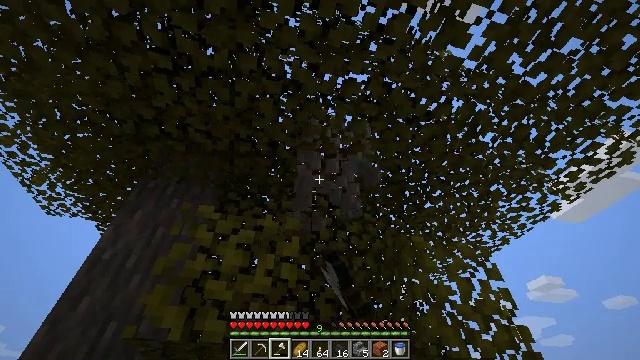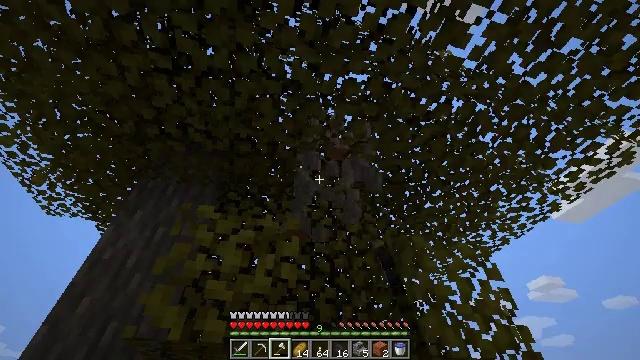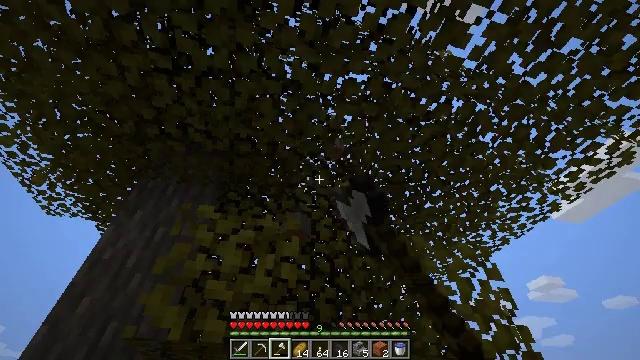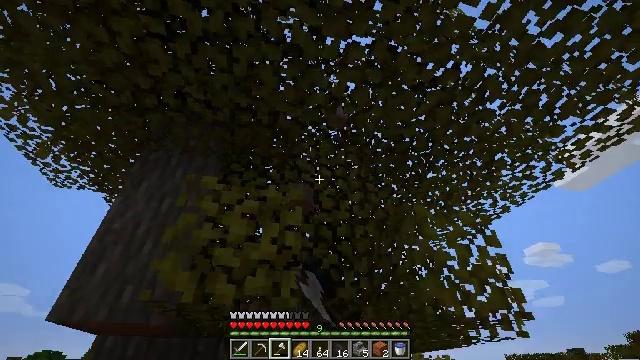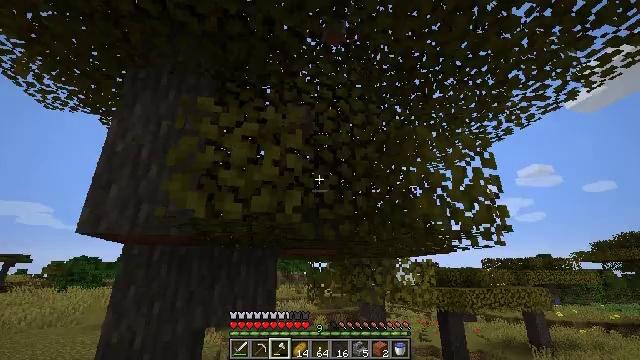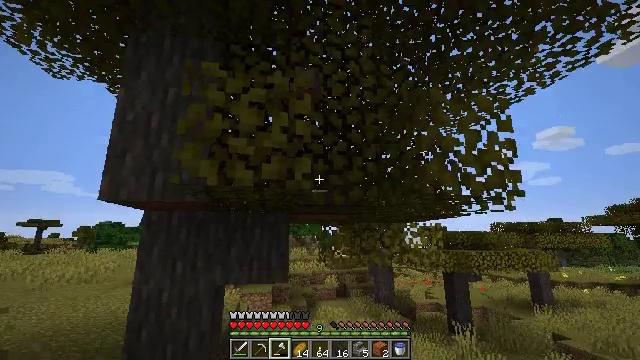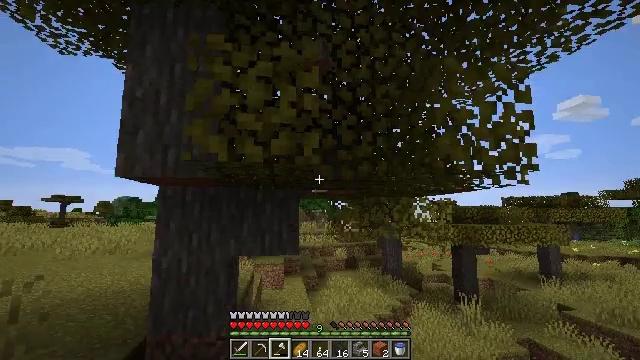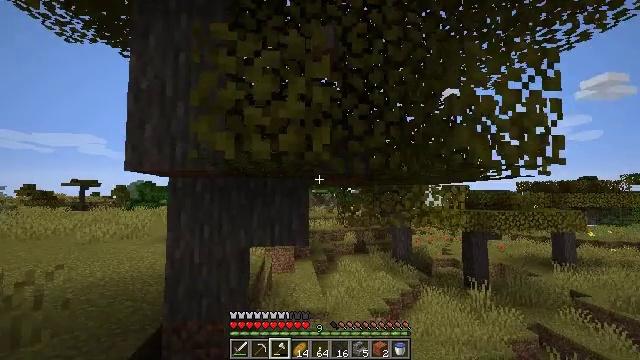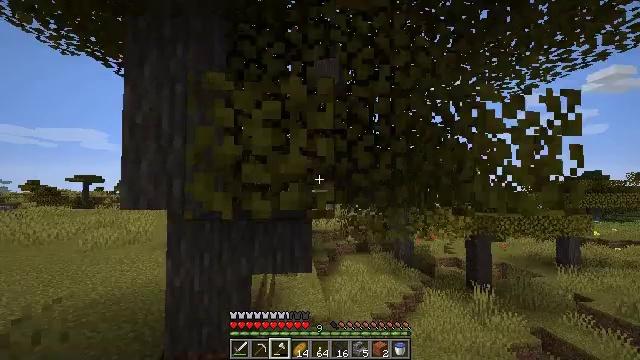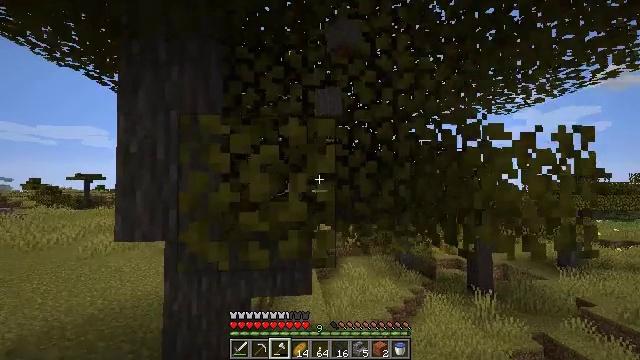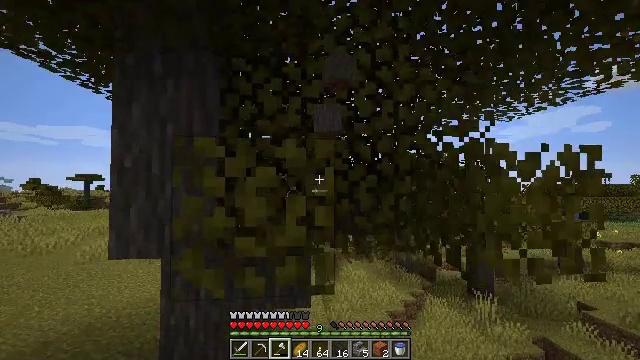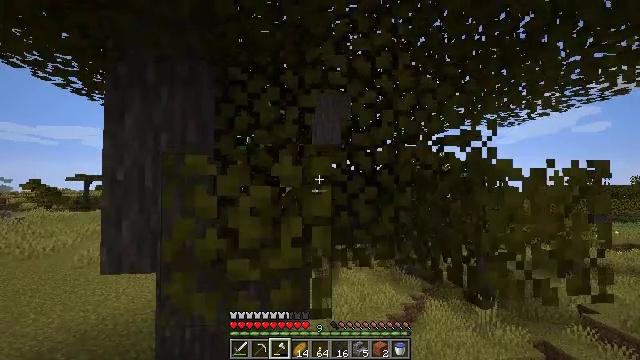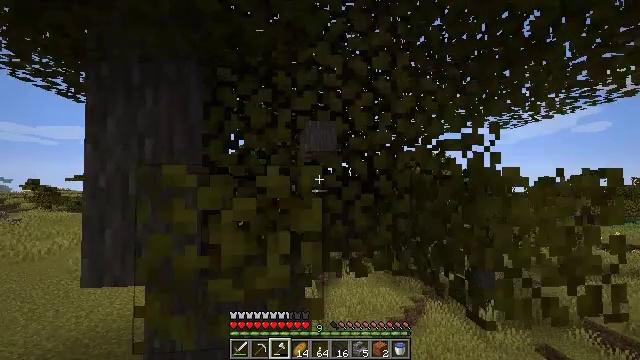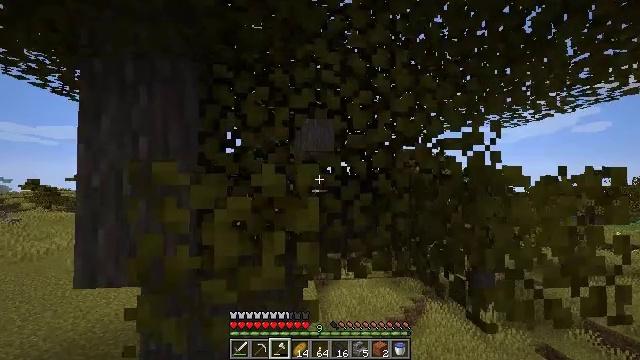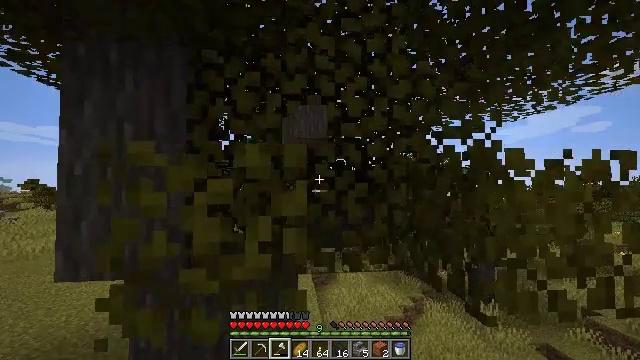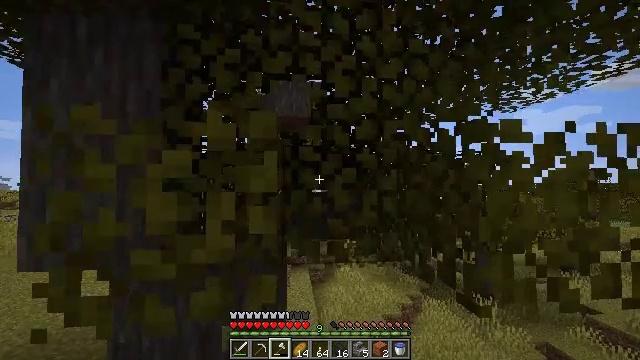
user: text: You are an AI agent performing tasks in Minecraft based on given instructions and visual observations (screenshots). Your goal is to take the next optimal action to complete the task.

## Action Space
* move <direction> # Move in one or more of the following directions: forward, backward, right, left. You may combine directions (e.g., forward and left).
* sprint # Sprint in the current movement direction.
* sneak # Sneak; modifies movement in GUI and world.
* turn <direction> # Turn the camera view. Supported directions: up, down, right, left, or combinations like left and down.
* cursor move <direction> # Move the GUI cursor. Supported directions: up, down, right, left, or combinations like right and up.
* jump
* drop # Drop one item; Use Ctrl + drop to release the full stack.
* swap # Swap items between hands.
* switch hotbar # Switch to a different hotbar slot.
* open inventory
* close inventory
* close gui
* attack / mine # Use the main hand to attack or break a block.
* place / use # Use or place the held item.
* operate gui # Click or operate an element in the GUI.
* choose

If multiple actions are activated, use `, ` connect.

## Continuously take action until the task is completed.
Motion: motion action
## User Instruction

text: Mine acacia leaves from the tree.
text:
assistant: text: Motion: attack / mine
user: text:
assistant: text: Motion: attack / mine
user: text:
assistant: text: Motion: turn down, attack / mine
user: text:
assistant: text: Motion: turn down
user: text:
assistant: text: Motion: move right, turn left and down
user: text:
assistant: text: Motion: move forward and move right, turn left and down
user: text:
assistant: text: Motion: move forward and move right, turn left and down, jump
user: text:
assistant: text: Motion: move forward and move right, turn down, jump
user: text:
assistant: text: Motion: move forward and move right, jump
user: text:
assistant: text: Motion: move forward and move right, jump
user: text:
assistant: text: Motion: move forward and move right, jump
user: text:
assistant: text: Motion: move forward and move right, jump
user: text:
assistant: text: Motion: move forward and move right
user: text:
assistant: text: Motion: move right
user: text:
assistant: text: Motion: no_op
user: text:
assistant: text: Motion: no_op
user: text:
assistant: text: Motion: no_op
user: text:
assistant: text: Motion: no_op
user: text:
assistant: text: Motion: no_op
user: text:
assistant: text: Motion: no_op
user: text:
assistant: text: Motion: no_op
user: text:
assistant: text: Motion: turn left and up
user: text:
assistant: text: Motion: no_op
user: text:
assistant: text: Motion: turn left and up
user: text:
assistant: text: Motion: turn left and up
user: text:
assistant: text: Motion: turn left and up
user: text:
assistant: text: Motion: move back, turn up
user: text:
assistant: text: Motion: move back
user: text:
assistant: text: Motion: no_op
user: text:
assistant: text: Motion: no_op